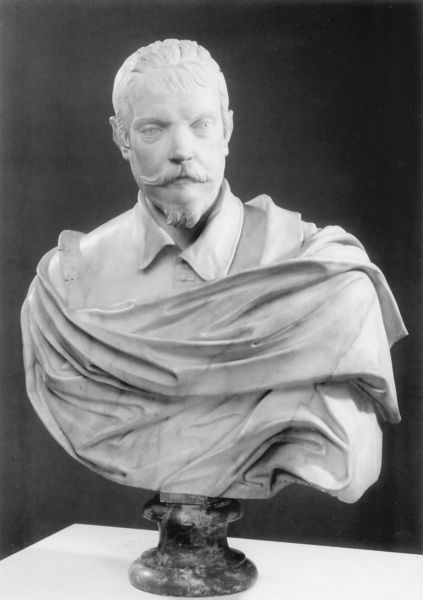
Titel: Büste des Annibale Carracci
Künstler: Alessandro Rondoni
Institution: Paris, Musée du Louvre
Schlagwörter: mann, umhang, grau, marmor, mund, nase, schwarz, stirn, tisch, tuch, bart, hemd, schnurrbart, wand, augen, falten, gesicht, kragen, sockel, stein, herr, haare, adel, kinn, knopf, schnurbart, büste, podest, knöpfe, kinnbart, schnauzbart, schnauzer, foto, fotografie, schwarz-weiß, militär, uniform, soldat, spitzbart, feldherr, sir, polo, bernini, gewandung, eingewickelt, schastten, tzisch